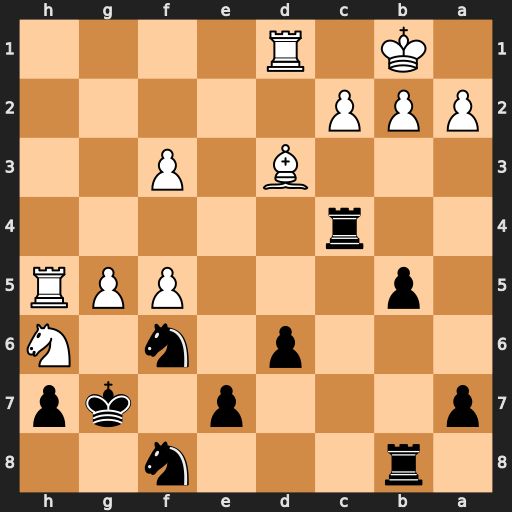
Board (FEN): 1r3n2/p3p1kp/3p1n1N/1p3PPR/2r5/3B1P2/PPP5/1K1R4
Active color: b
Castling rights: -
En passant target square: -
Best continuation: Nxh5 Bxc4 bxc4